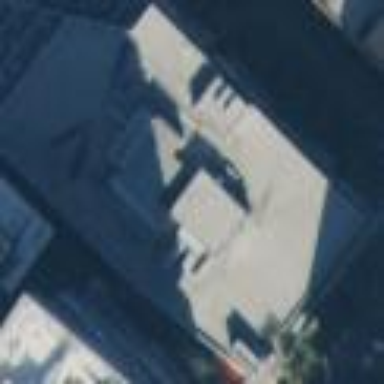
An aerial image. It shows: Part of building.